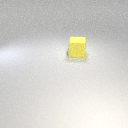
large yellow rubber cube